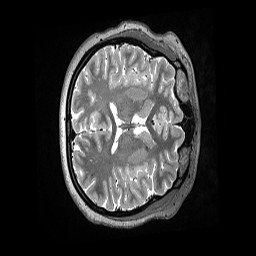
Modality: T2w
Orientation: axial
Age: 30
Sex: female
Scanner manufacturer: siemens
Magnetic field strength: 3 T
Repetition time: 3.2 s
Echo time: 0.564 s